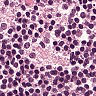
Metastatic tissue present: no